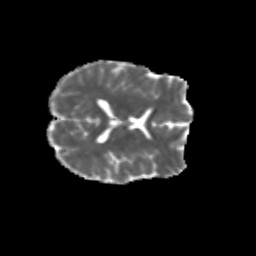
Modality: MD
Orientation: axial
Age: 31
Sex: female
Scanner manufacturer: siemens
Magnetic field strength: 3 T
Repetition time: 3.5 s
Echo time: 0.113 s